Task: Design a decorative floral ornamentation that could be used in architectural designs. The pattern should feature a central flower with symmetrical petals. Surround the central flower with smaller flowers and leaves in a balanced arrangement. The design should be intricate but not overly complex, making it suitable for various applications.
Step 1008:
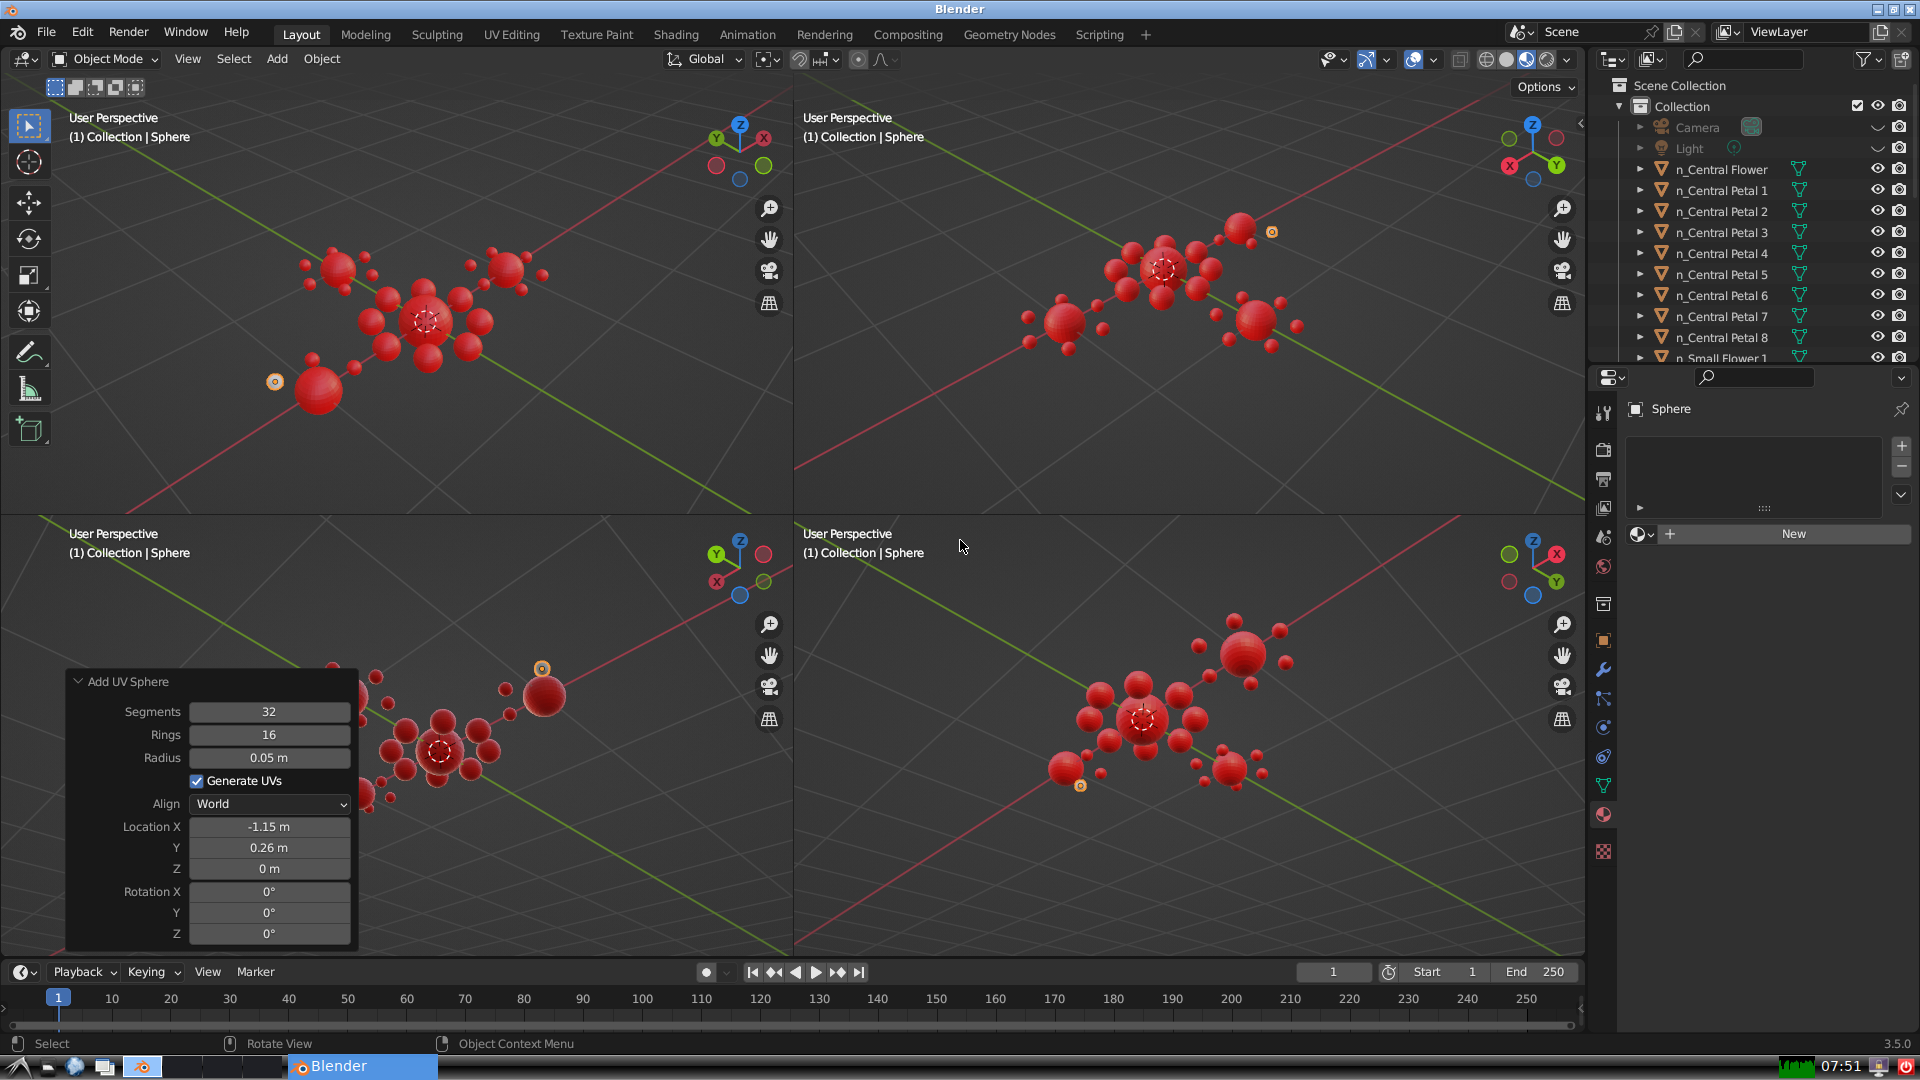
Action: {"key_press": ['Ctrl, Home']}